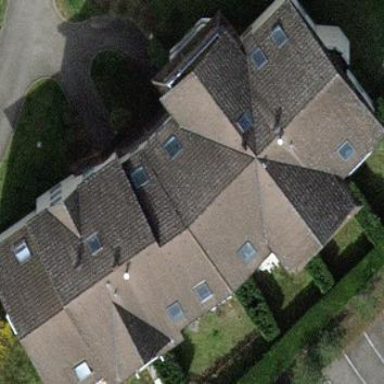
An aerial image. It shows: Residential building with gabled roof covered in roof tiles.